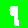
Digit: 9